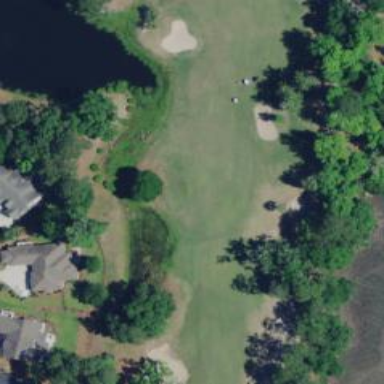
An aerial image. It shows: Golf fairway in the image.